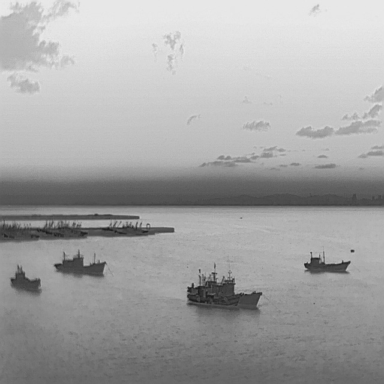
There are five bulk_carriers in the infrared image.